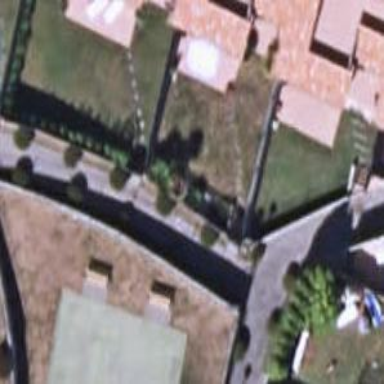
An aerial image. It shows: Fence.